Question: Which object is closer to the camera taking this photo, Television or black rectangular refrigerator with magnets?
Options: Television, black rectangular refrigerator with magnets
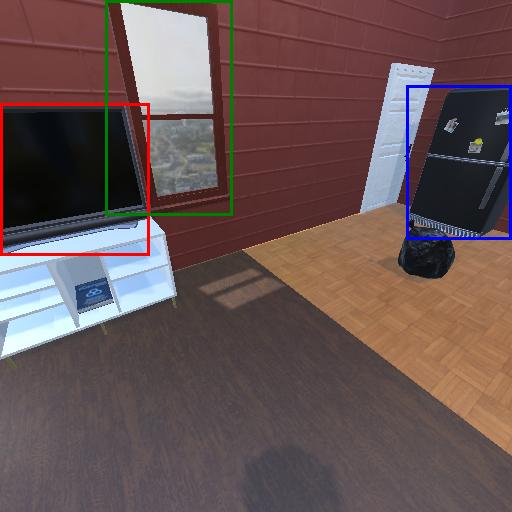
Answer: Television